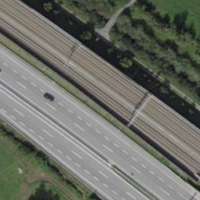
EUNIS habitat code: 57
Species observed at this site:
Prunus spinosa